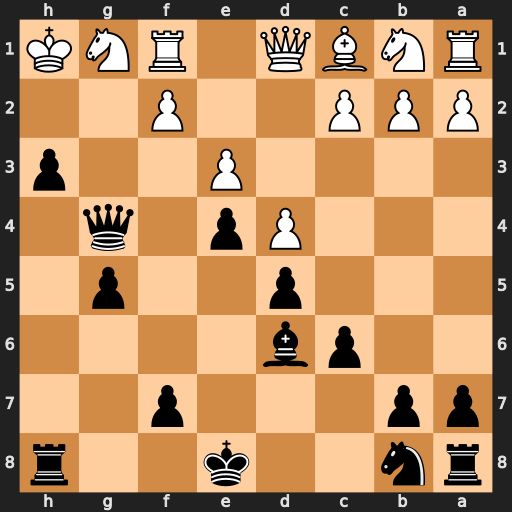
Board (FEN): rn2k2r/pp3p2/2pb4/3p2p1/3Pp1q1/4P2p/PPP2P2/RNBQ1RNK
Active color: b
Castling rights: kq
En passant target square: -
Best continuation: Qg2#